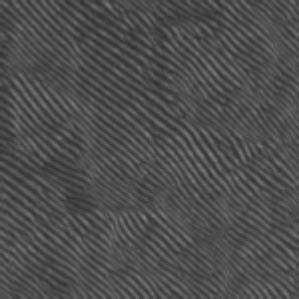
Label: frost